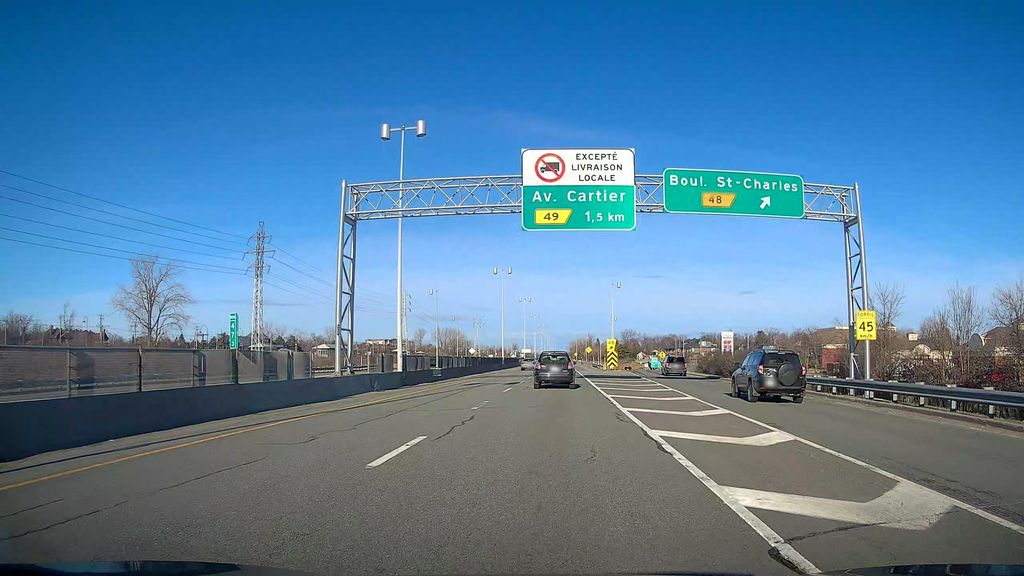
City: montreal